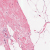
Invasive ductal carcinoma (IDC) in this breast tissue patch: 0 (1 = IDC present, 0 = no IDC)